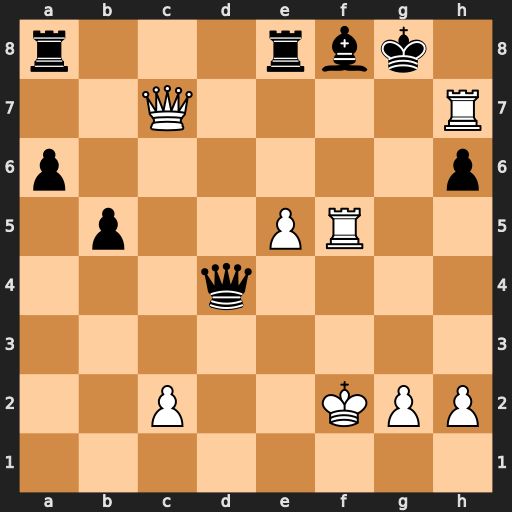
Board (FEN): r3rbk1/2Q4R/p6p/1p2PR2/3q4/8/2P2KPP/8
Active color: w
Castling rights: -
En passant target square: -
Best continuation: Kg3 Be7 Rxe7 Rxe7 Qxe7